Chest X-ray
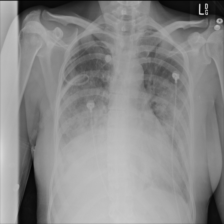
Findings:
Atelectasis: negative
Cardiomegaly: negative
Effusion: negative
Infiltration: positive
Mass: negative
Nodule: negative
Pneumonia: negative
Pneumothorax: negative
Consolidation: positive
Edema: negative
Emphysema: negative
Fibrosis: negative
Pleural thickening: negative
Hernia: negative